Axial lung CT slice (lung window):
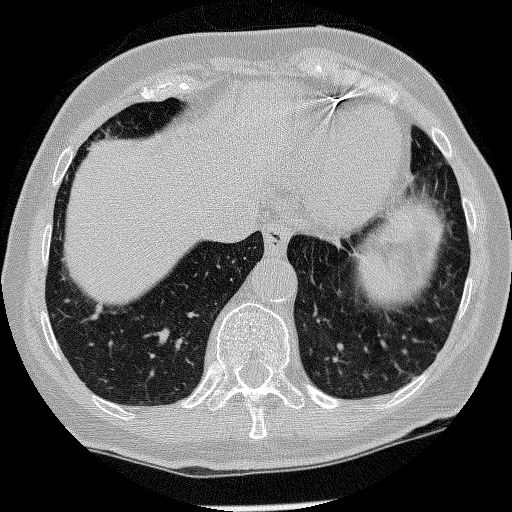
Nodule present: no